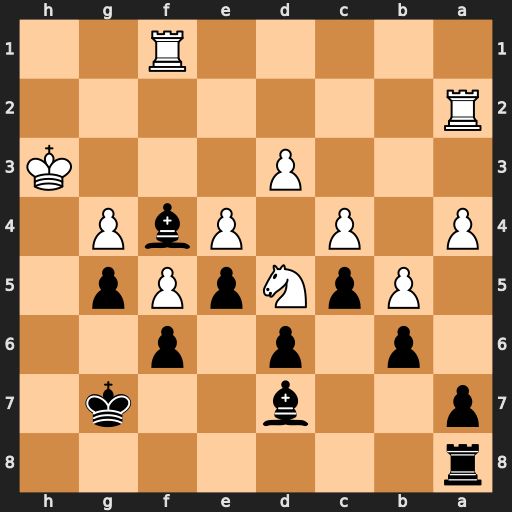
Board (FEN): r7/p2b2k1/1p1p1p2/1PpNpPp1/P1P1PbP1/3P3K/R7/5R2
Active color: b
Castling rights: -
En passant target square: -
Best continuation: Rh8+ Kg2 Rh2+ Kg1 Rxa2